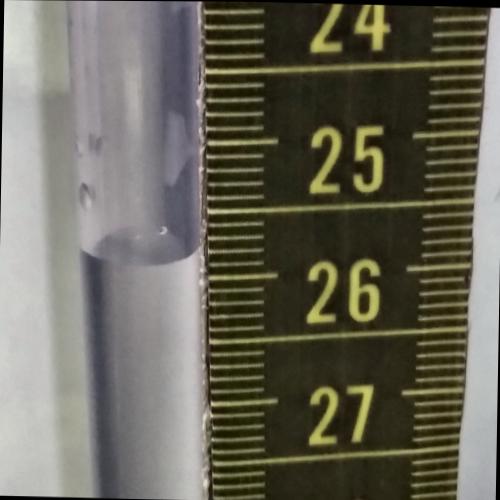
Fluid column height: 25.8 cm